Question: I have an image and I want to delete black pixels which are on the big white objects. I use 'bwareaopen(BW,P)' function but it deletes only hole objects not black pixels on them. I tried for different 'P' values but again fail.
Why 'bwareopen' cannot delete the black pixels on white objects and how can I delete them?
The image:

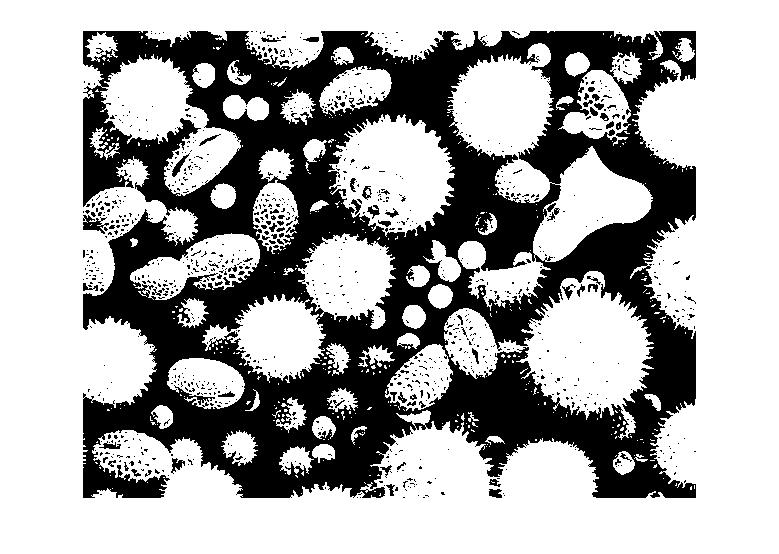
Answer: 'bwareaopen()' removes areas with size less than 'p'.
If you want to remvove the holes inside your white areas you should use the function 'imfill()' .
Edit: Alternativly, you could use the 'bwareaopen()' function on the inverse image, i.e. on '1-Im'